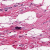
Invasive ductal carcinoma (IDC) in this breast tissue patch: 0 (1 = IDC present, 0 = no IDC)